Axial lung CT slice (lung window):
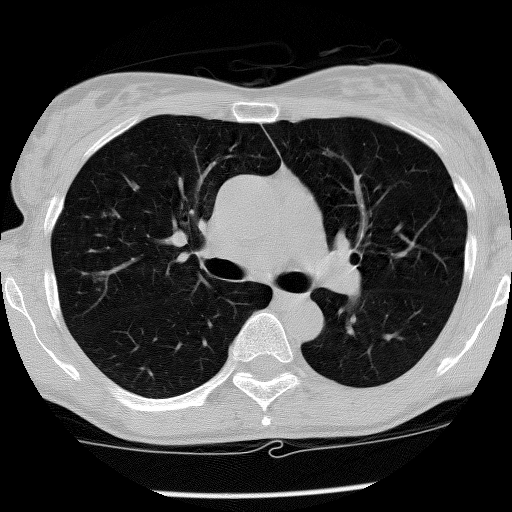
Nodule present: no